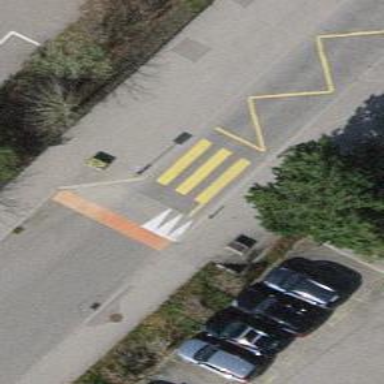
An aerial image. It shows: Uncontrolled zebra crossing on the road.